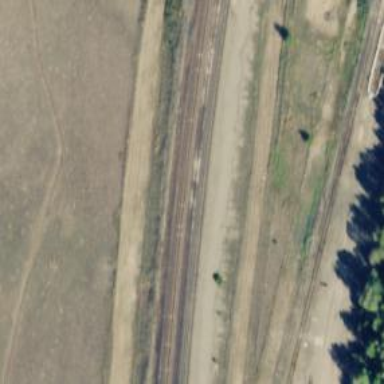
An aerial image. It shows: Railway siding with rails.